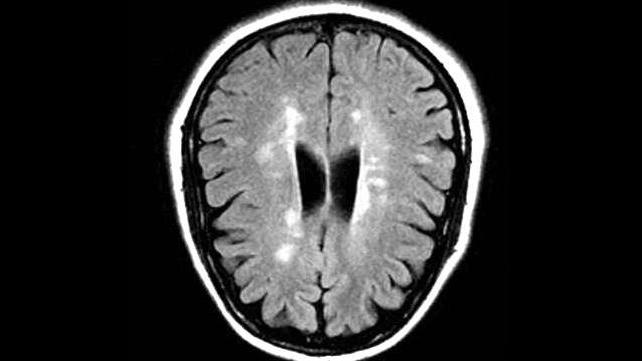
Label: notumor